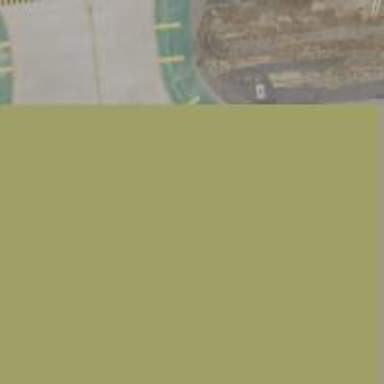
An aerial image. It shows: View of taxiway at the airport.